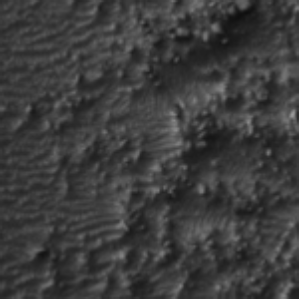
Label: frost